Question: I want to display a digital timer in my WP7 application.
Actually i am working on a application for an event.
What i wan t to display is, that it diplay the application will begin in following by days, hours, minutes and seconds and the time should decrease continously.
The Picture given above will give you an idea about what i want exactly.
What i need to do for it.
Any API or inbuilt control available which help me with this, or i need to work on it.
If nothing inbuilt is available than also your suggestions are gladly accepted.
Thanks and Regards
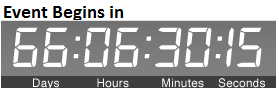
Answer: The clock should be easy, its just some text. The biggest issue will be getting the right font into a project as WP7 doesn't have a digital font built in. You can import external fonts into your project:
<URL>
As other posters have said all you need to update the display, is have a timer raising a event once a second (or perhaps background worker thread in a sleep loop, as you should be able to get a little more control)